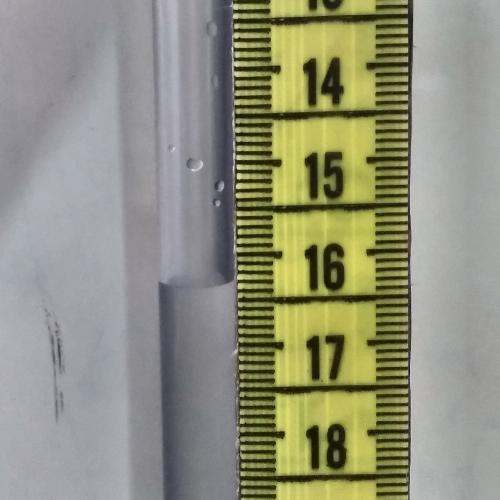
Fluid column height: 16.3 cm